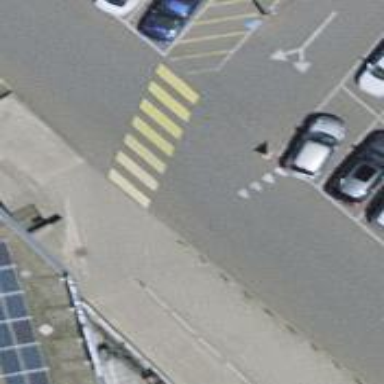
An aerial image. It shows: Marked crossing on the road.